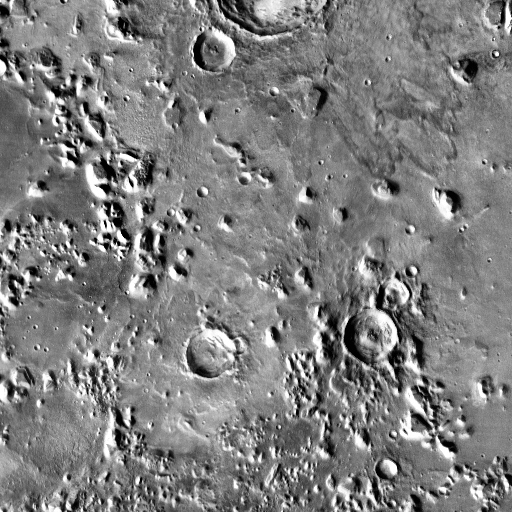
Crater classes present: Background, Other, Buried